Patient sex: M
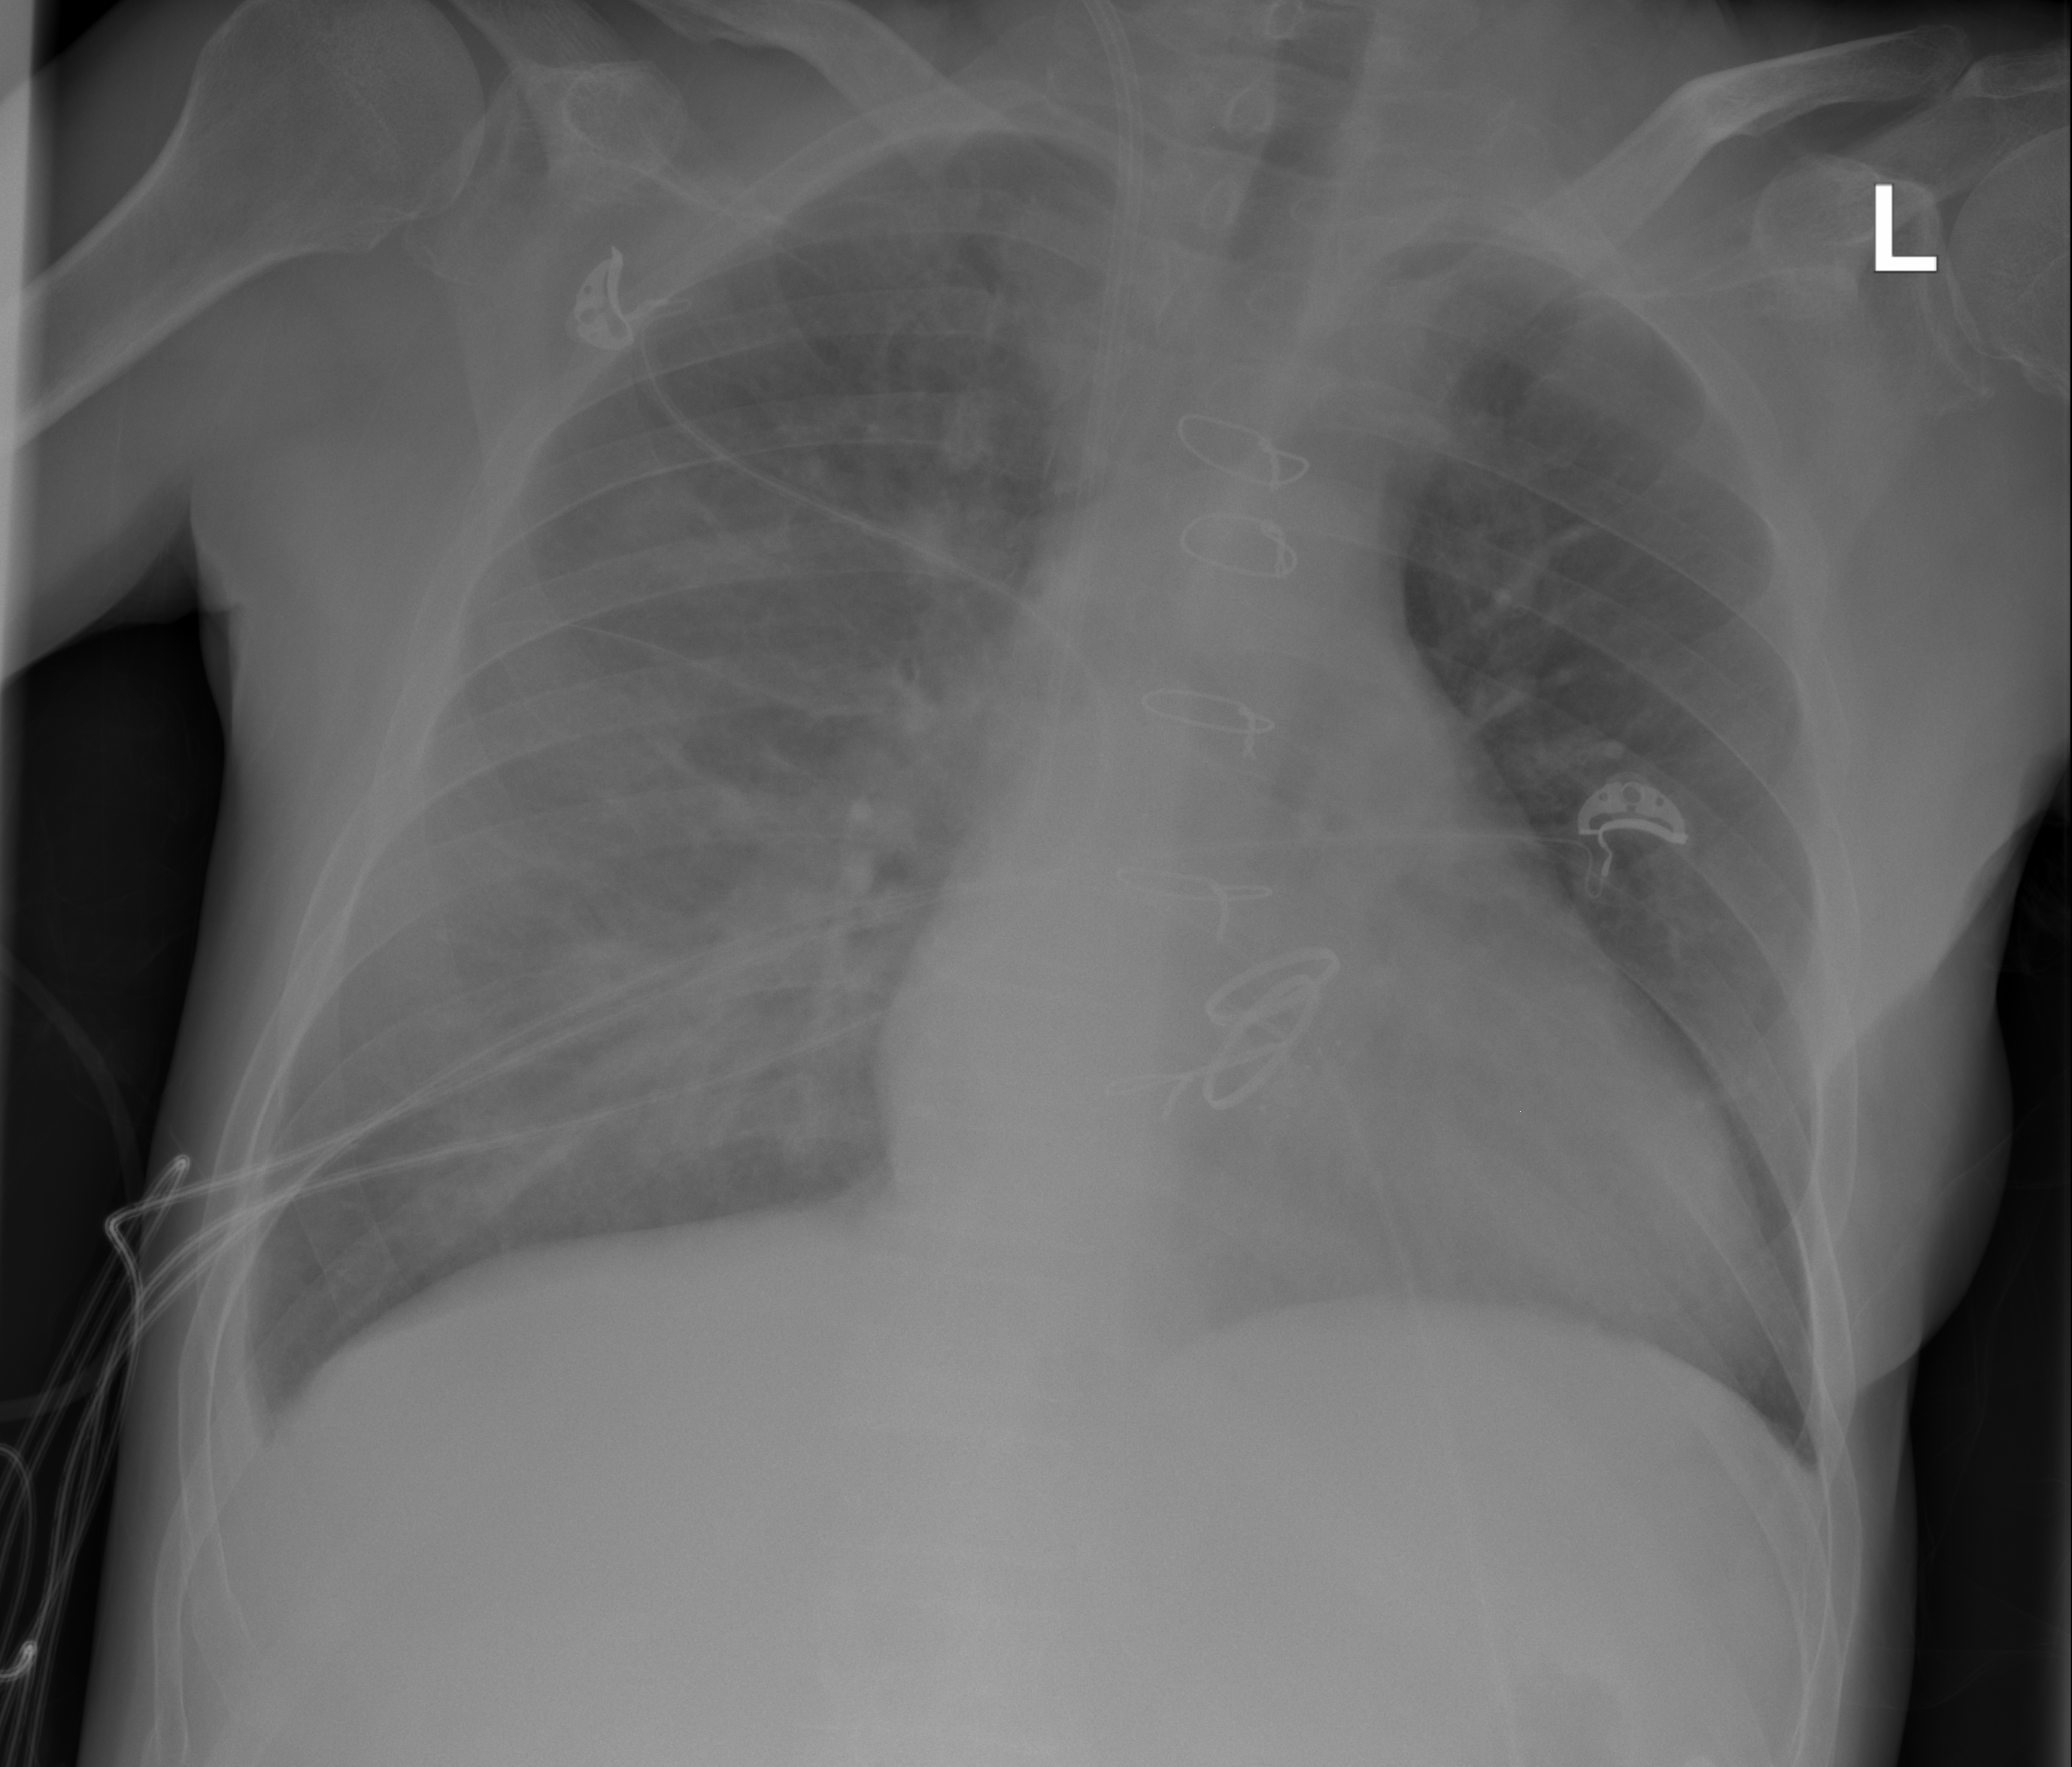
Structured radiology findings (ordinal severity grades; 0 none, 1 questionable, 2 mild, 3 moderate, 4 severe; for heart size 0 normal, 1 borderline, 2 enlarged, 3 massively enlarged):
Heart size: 2
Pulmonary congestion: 2
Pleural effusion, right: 0
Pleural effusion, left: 0
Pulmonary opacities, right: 0
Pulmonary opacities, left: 0
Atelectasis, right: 0
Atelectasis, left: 0